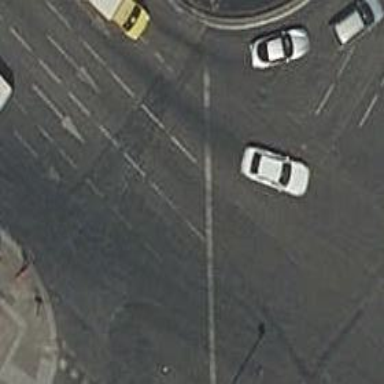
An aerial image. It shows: Road with traffic signals.